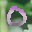
Label: 0